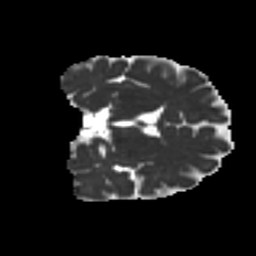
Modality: MD
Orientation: coronal
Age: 67
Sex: male
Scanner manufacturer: ge
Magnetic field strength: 3 T
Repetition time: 7.8 s
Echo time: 0.0609 s